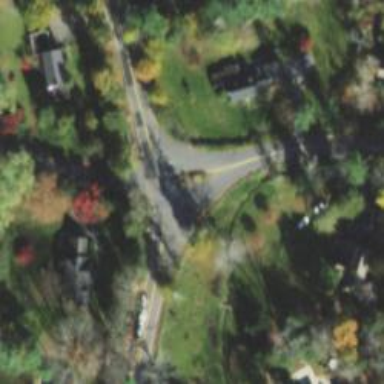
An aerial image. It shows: Stop road.